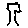
Label: tree